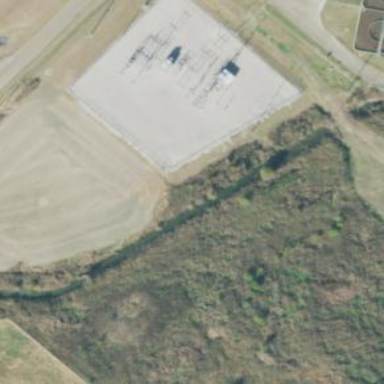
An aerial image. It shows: Power substation.